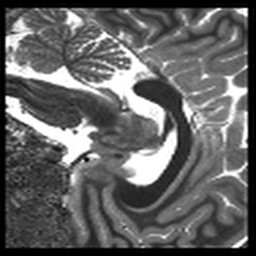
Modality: T1map
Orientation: sagittal
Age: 26
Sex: female